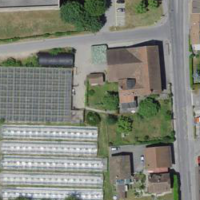
EUNIS habitat code: 57
Species observed at this site:
Cydonia oblonga